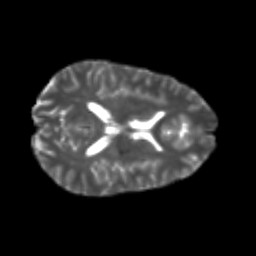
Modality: T2w
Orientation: axial
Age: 20
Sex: male
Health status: healthy
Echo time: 0.074 s